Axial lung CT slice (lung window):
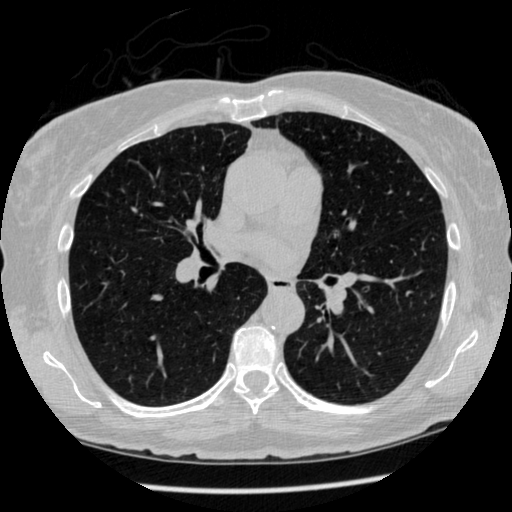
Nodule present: no